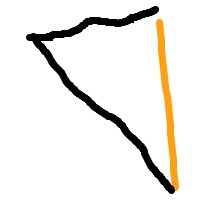
Shape: triangle